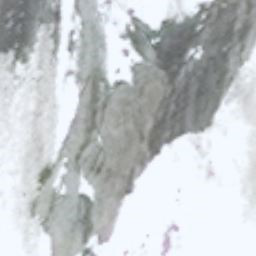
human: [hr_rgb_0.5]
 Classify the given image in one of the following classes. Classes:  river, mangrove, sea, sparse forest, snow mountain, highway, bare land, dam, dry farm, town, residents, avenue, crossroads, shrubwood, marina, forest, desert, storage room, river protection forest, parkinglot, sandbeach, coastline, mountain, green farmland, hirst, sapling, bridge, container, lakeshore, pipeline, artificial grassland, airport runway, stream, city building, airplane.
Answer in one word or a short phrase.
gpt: snow mountain